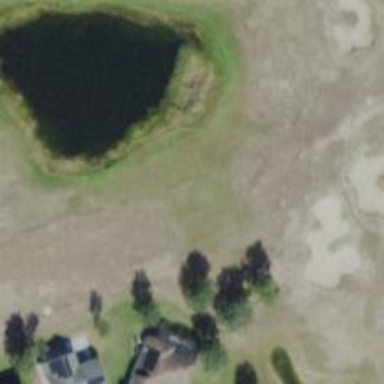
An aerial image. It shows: Water hazard in golf course. The hazard is natural water feature.